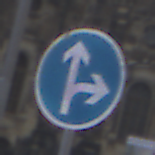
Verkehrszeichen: VorgeschriebeneFahrtrichtungGeradeausOderRechts
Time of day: MorningAfternoon
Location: Outdoor (Urban)
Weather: PartlyCloudy
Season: NotSpecified
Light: Natural